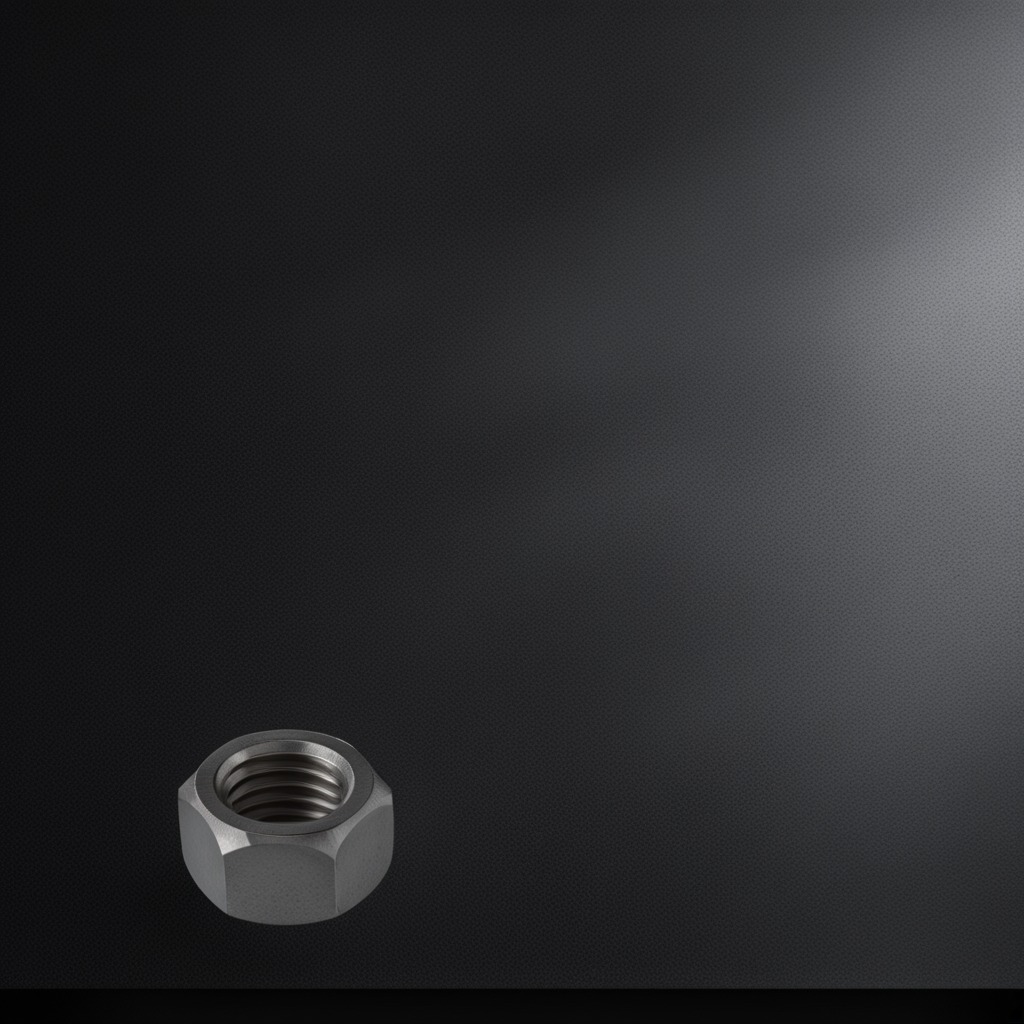
A metal nut lies on the granite tabletop.